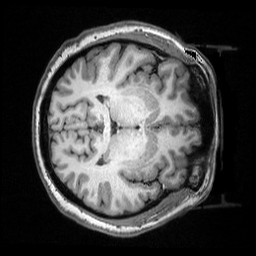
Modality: T1w
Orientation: axial
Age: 35
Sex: female
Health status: healthy
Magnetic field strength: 3 T
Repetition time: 2.53 s
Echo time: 0.00331 s